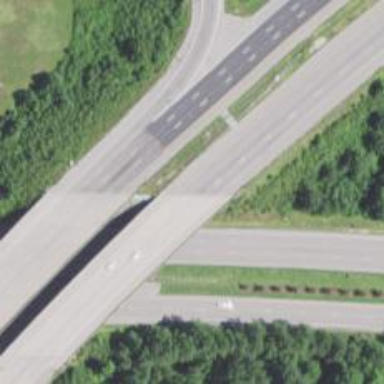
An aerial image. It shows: Motorway bridge.